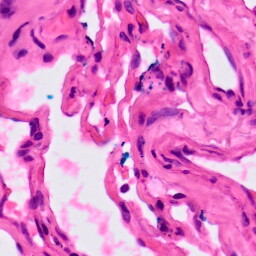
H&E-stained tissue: Lung